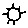
Label: sun